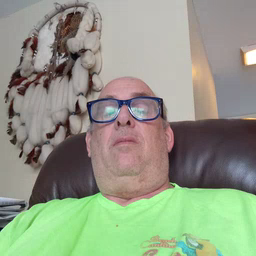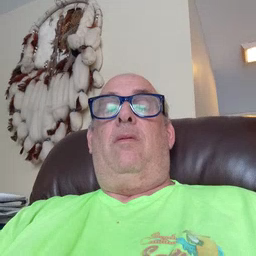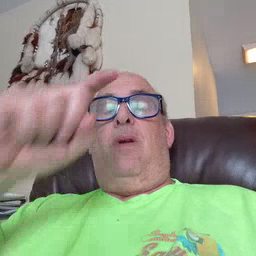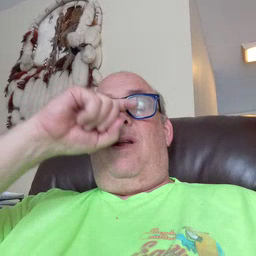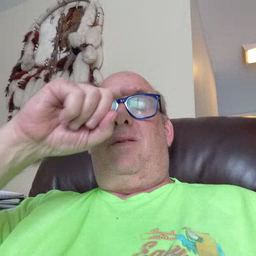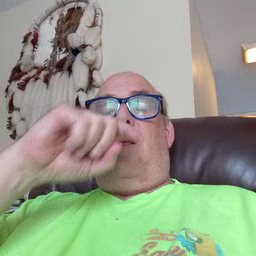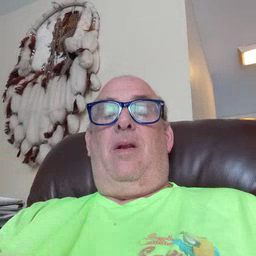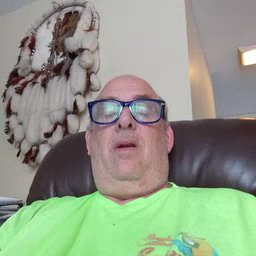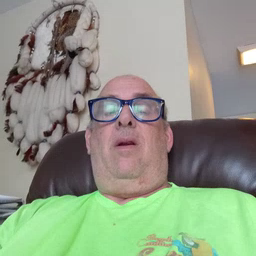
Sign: doll